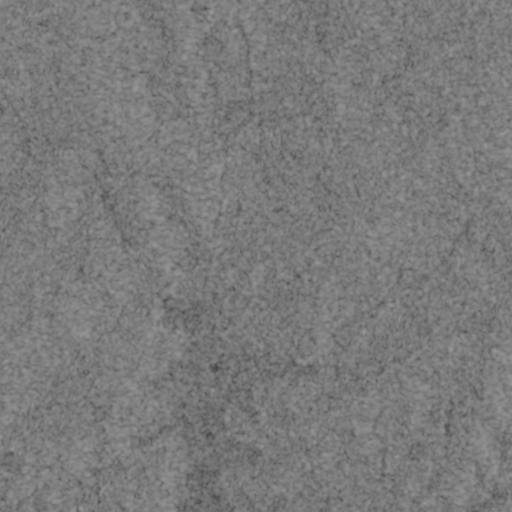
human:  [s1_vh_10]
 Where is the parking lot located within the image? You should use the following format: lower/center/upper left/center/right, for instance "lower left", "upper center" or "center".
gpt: The parking lot is located in the upper center of the image.
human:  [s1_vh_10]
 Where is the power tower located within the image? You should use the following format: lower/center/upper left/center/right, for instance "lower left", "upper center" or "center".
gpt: There is no power tower in the image.

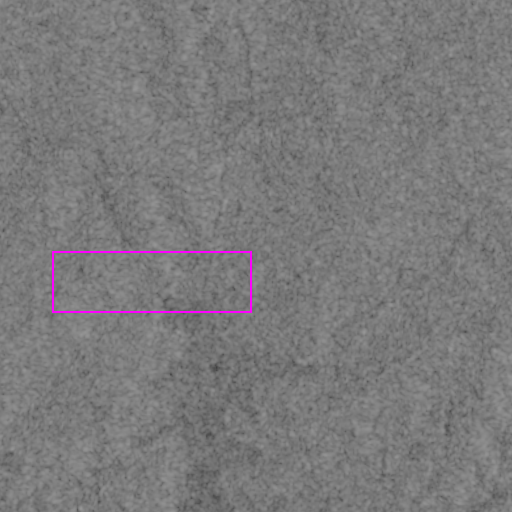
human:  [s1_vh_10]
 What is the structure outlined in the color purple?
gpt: There is no purple outline.
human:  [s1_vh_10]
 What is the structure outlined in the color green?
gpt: There is no structure outlined in green.